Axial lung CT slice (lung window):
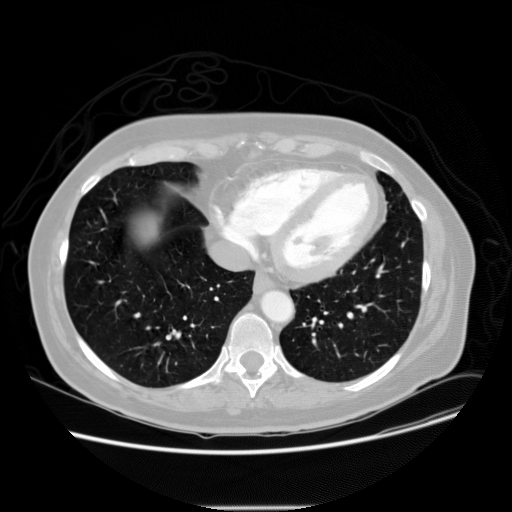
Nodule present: no